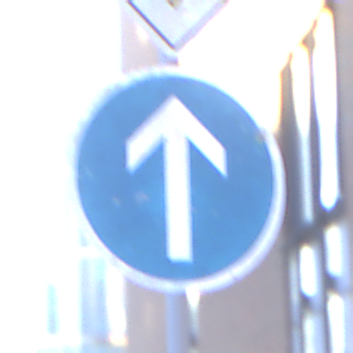
Verkehrszeichen: VorgeschriebeneFahrtrichtungGeradeaus
Zusatzzeichen oben: Vorfahrtsstrasse
Umgebung: Outdoor, Urban
Tageszeit: SunriseSunset
Wetter: Clear
Licht: Natural
Jahreszeit: NotSpecified
Kontrast: MediumContrast